Question: I have a simpled Jekyll blog hosted on github pages and I have included jQuery and a tablesorter plugin but come across error and to all my knowledge this error is caused by not having jQuery loaded in the correct order. my image below shows the code is in the right order.. so my question is simply is it being stopped by Github itself somehow?
and if so how?

edit: for completion/clarity here is the exact code:
'''
<script type="text/javascript" src="/js/jquery.min.js" ></script>
<script type="text/javscript" src="/js/jquery.tablesorter.min.js" ></script>
<script type="text/javascript">$(document).ready(function() {
if(jQuery("table.tablesorter").length > 0)
{
$.tablesorter.defaults.widgets = ['zebra']; }
}
);
'''
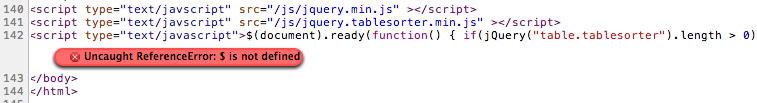
Answer: turns out it's not a jekyll or github issue having copied files to my own server. it seems to be an issue with my plugins and jQuery 2.0.0, going back to 1.9.0 works.
ugh